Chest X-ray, PA view. Patient: 21 years old, sex M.
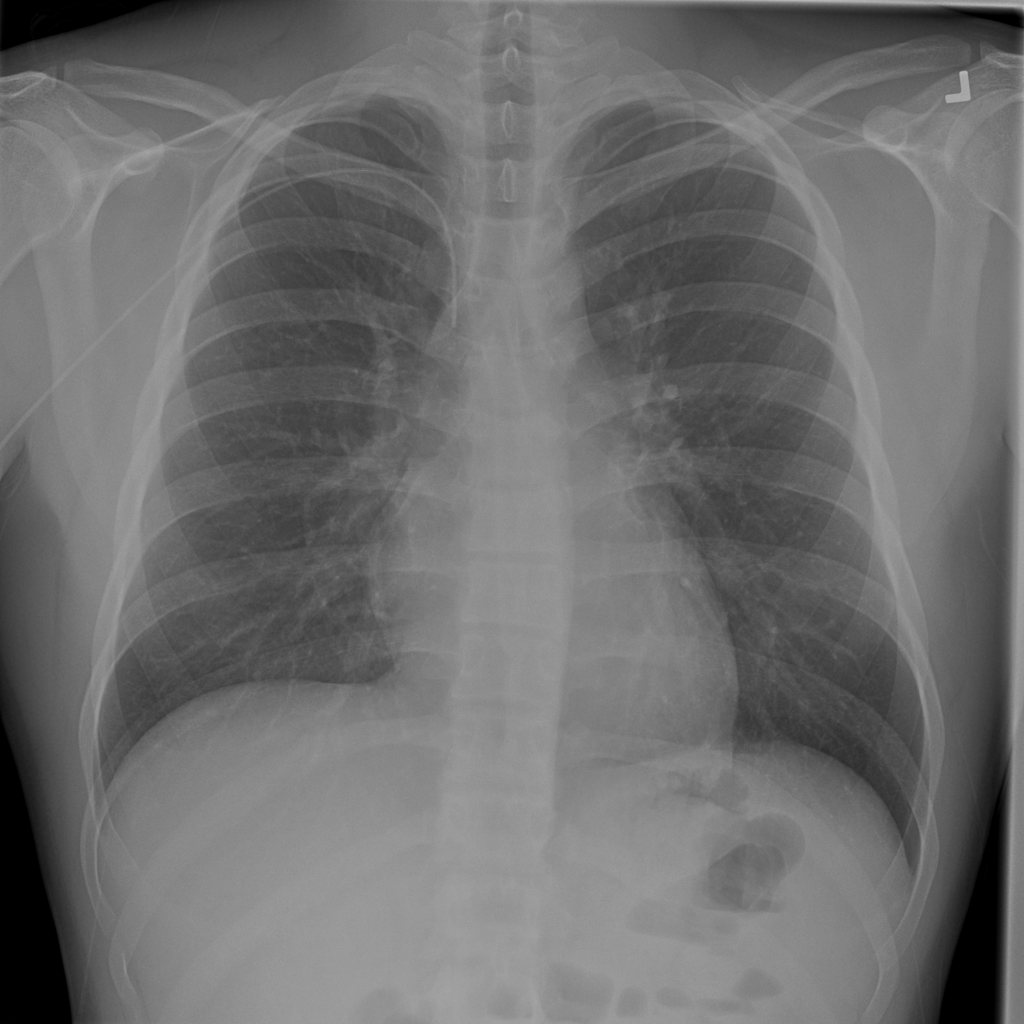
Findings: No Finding